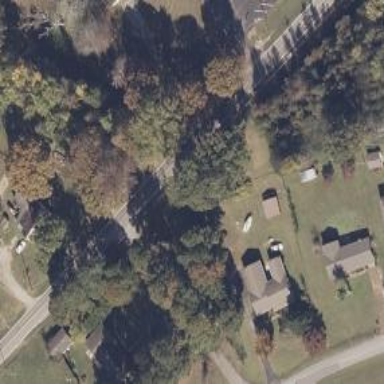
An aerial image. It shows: Driveway.